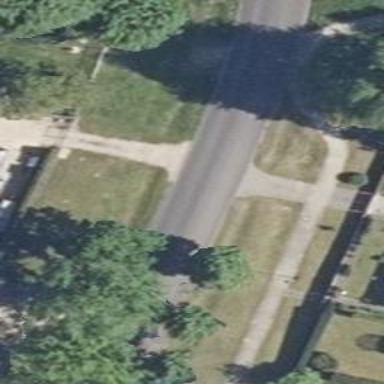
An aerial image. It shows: Tertiary road with asphalt surface.